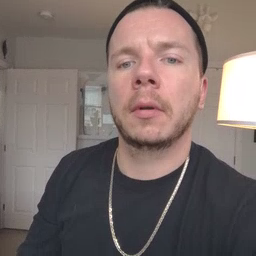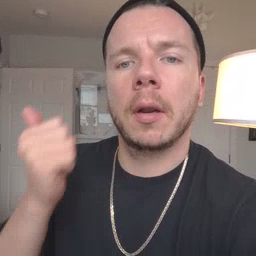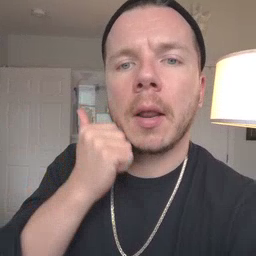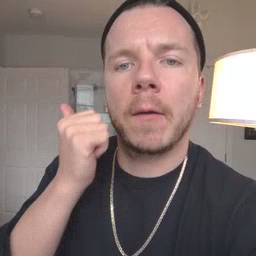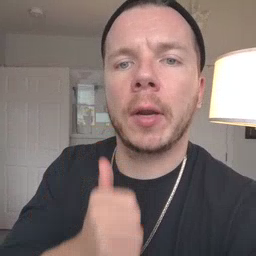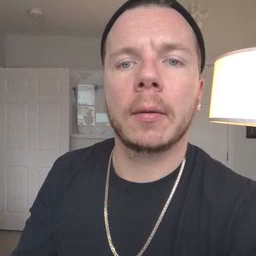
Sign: every